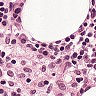
Metastatic tissue present: no